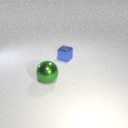
small blue metal cube behind large green metal sphere